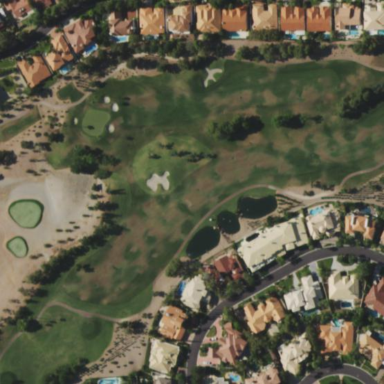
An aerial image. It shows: Rough grassy area used for golf.